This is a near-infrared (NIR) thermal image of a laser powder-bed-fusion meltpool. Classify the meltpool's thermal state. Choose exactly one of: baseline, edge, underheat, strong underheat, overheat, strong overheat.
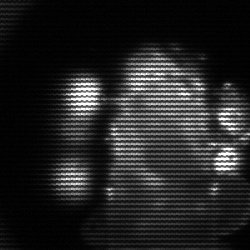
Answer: strong underheat